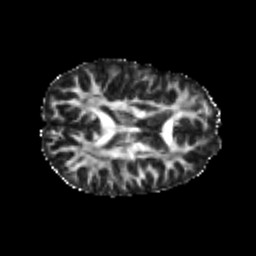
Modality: FA
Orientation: axial
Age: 22
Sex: female
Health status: healthy
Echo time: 0.074 s